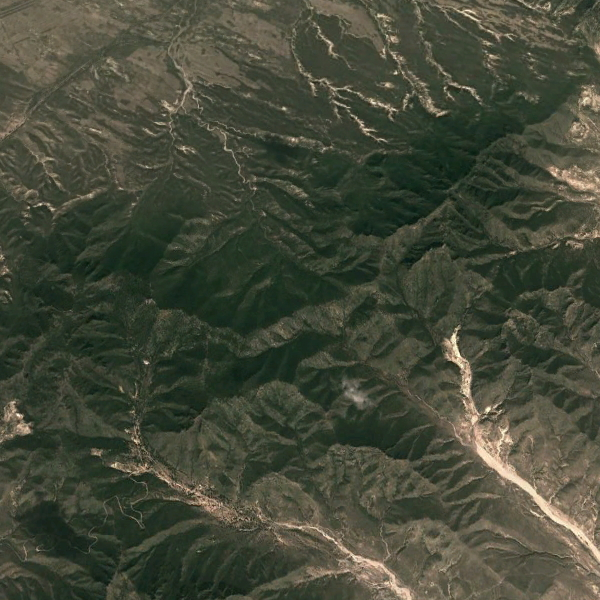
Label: Mountain